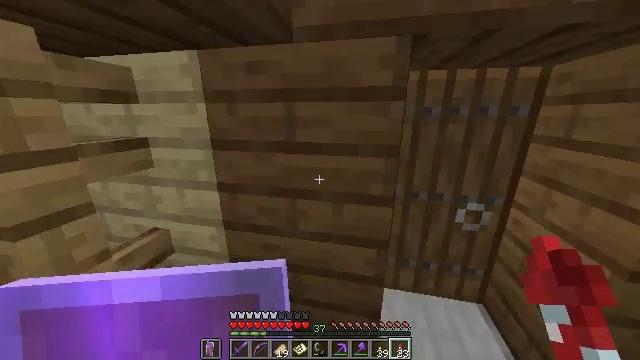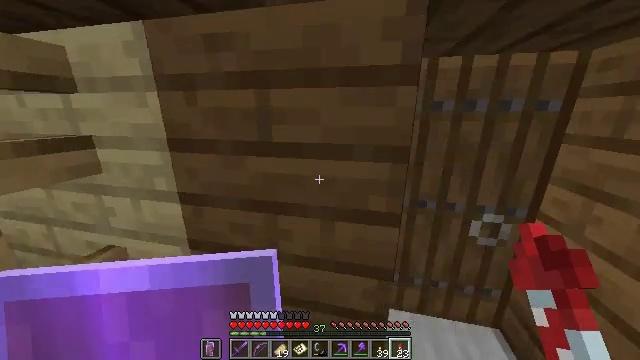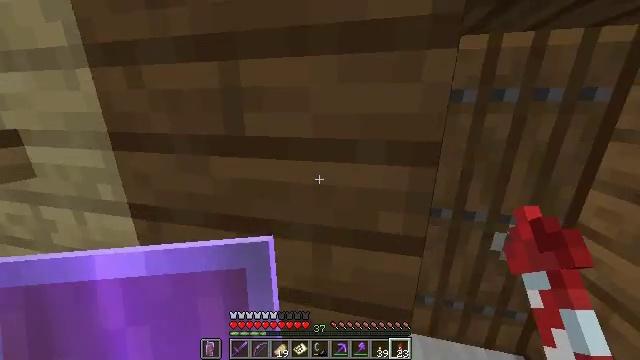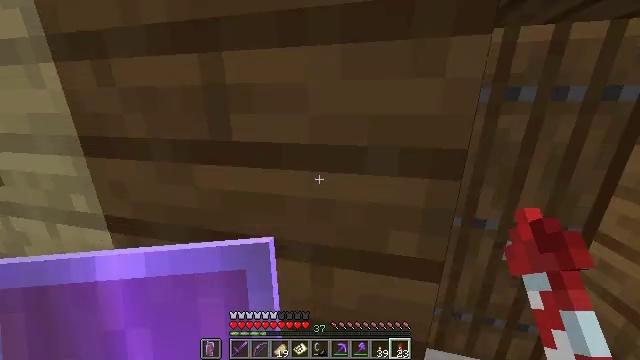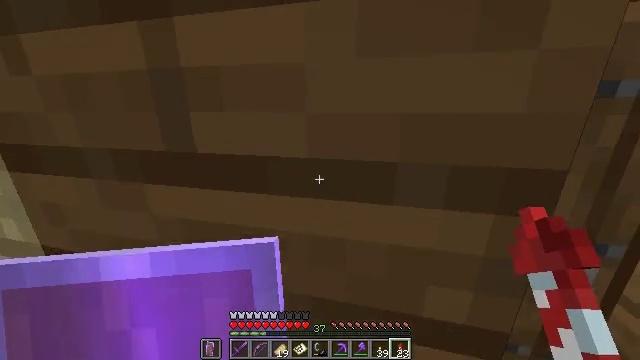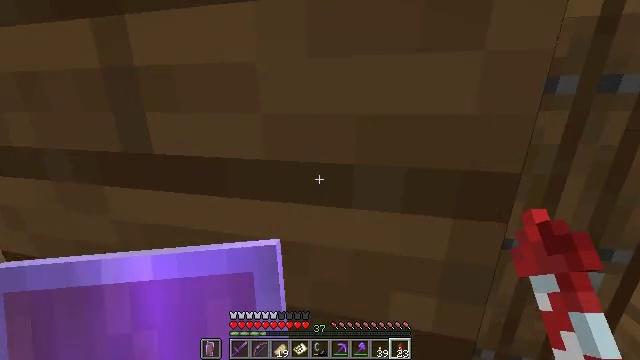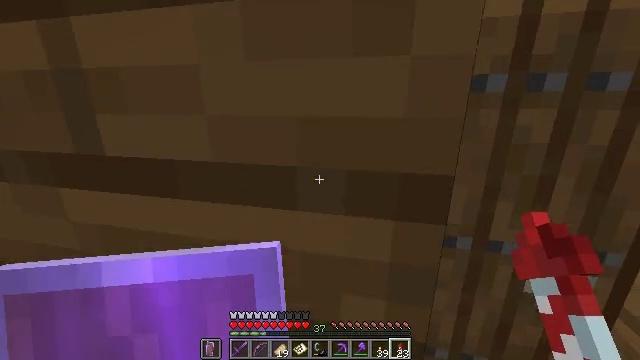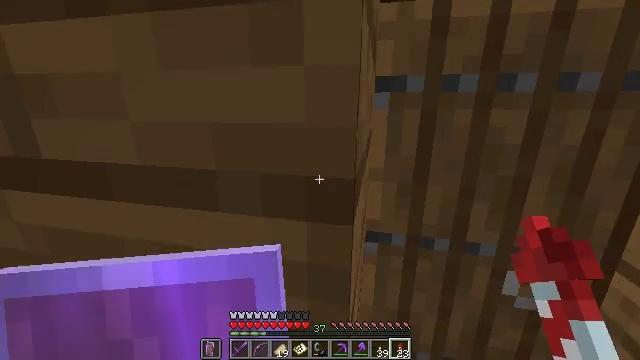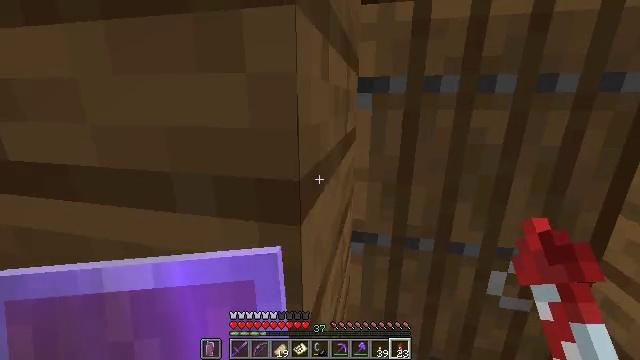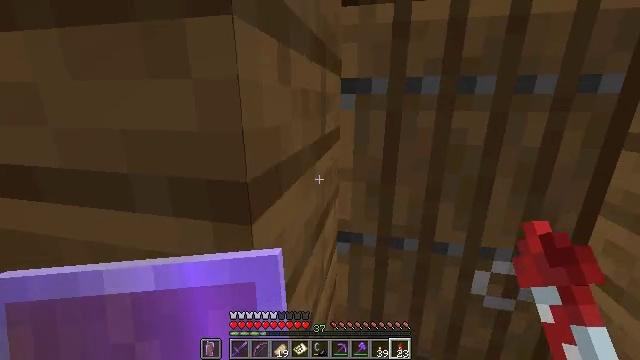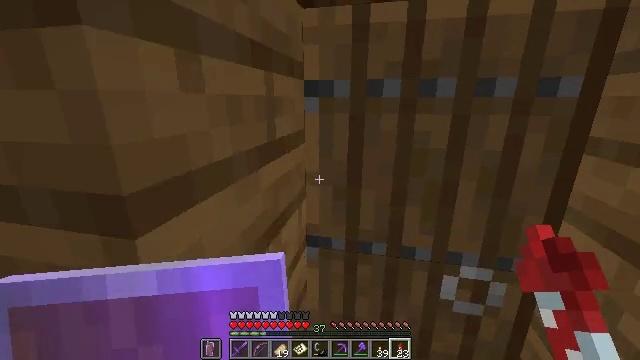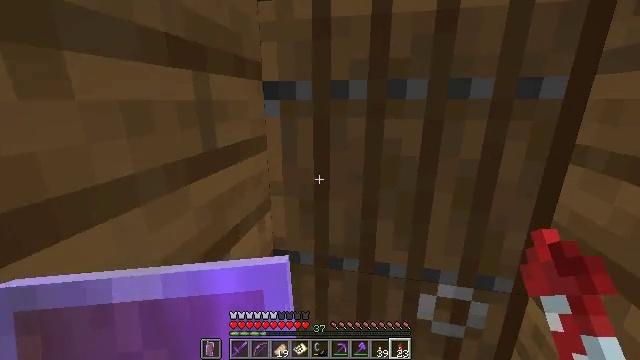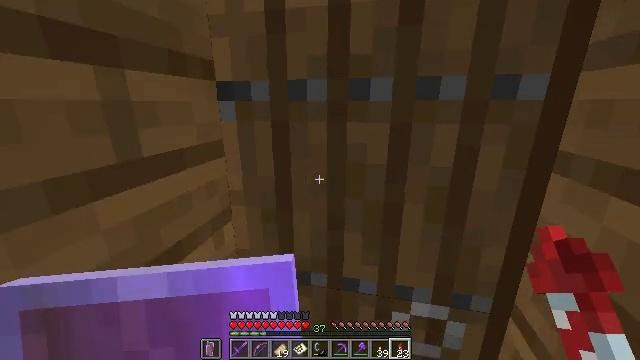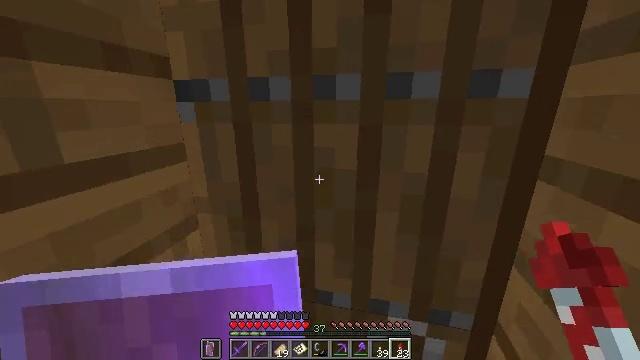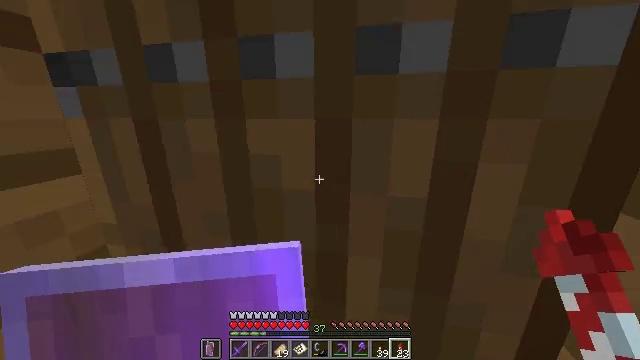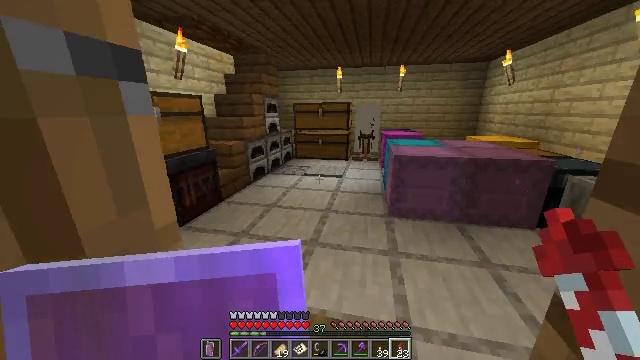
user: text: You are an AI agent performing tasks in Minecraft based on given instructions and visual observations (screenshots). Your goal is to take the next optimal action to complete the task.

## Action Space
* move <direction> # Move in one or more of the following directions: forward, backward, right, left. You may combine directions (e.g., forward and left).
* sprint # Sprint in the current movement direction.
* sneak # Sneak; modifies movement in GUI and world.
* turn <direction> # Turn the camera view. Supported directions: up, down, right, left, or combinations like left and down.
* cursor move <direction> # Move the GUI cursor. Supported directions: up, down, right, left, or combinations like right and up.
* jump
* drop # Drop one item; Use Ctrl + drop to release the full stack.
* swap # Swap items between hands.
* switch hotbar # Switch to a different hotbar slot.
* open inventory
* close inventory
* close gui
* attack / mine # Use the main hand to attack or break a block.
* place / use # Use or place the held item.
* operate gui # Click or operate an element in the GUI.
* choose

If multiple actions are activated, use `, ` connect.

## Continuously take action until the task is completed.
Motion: motion action
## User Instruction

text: Gather bone block for bone meal.
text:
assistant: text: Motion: move forward, sprint
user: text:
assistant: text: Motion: move forward, sprint
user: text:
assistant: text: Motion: move forward, sprint
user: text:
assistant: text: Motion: move forward and move right, sprint
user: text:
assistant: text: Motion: move forward and move right, sprint
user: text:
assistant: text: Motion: move forward and move right, sprint
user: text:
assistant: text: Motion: move forward and move right, sprint
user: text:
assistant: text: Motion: move forward and move right, sprint
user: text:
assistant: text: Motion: move forward and move right, sprint
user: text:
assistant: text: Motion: move forward and move right, sprint
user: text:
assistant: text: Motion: move forward and move right, sprint
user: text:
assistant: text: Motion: move forward and move right, sprint
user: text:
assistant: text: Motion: move forward and move right, sprint
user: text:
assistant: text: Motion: move forward and move right, sprint
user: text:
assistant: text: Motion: move forward and move right, sprint, use / place
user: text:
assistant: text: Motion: move forward, sprint, use / place
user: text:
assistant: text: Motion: move forward, sprint, use / place
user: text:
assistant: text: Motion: move forward, sprint
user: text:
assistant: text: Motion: move forward, sprint, turn right
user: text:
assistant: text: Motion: move forward, sprint, turn right and down
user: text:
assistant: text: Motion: move forward, sprint, turn right and down
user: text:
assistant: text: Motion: move forward, sprint, turn right and down
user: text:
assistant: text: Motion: move forward, sprint, turn right and down
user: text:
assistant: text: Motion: move forward, sprint, turn right and down
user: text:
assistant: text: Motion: move forward, sprint, turn right and down
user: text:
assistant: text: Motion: move forward, sprint, turn right
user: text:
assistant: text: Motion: move forward, sprint, turn right
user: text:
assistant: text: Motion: move forward, sprint, turn right
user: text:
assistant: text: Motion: move forward, sprint, turn right and down
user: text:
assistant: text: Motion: move forward, sprint